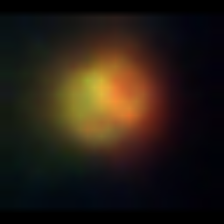
Taxon: NanoPlankton
Group: Other